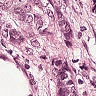
Metastatic tissue present: yes